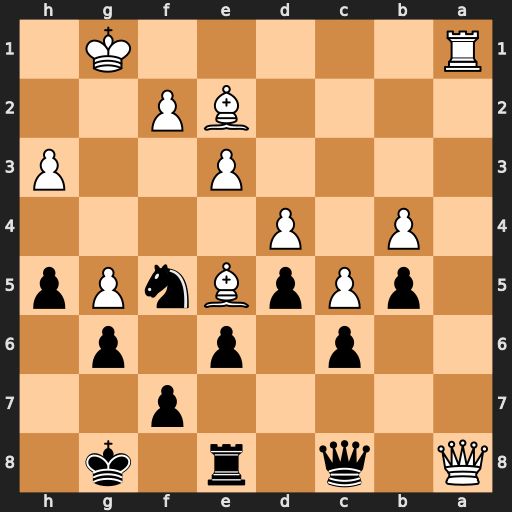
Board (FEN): Q1q1r1k1/5p2/2p1p1p1/1pPpBnPp/1P1P4/4P2P/4BP2/R5K1
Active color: b
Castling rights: -
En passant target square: -
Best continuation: Qxa8 Rxa8 Rxa8